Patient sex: M
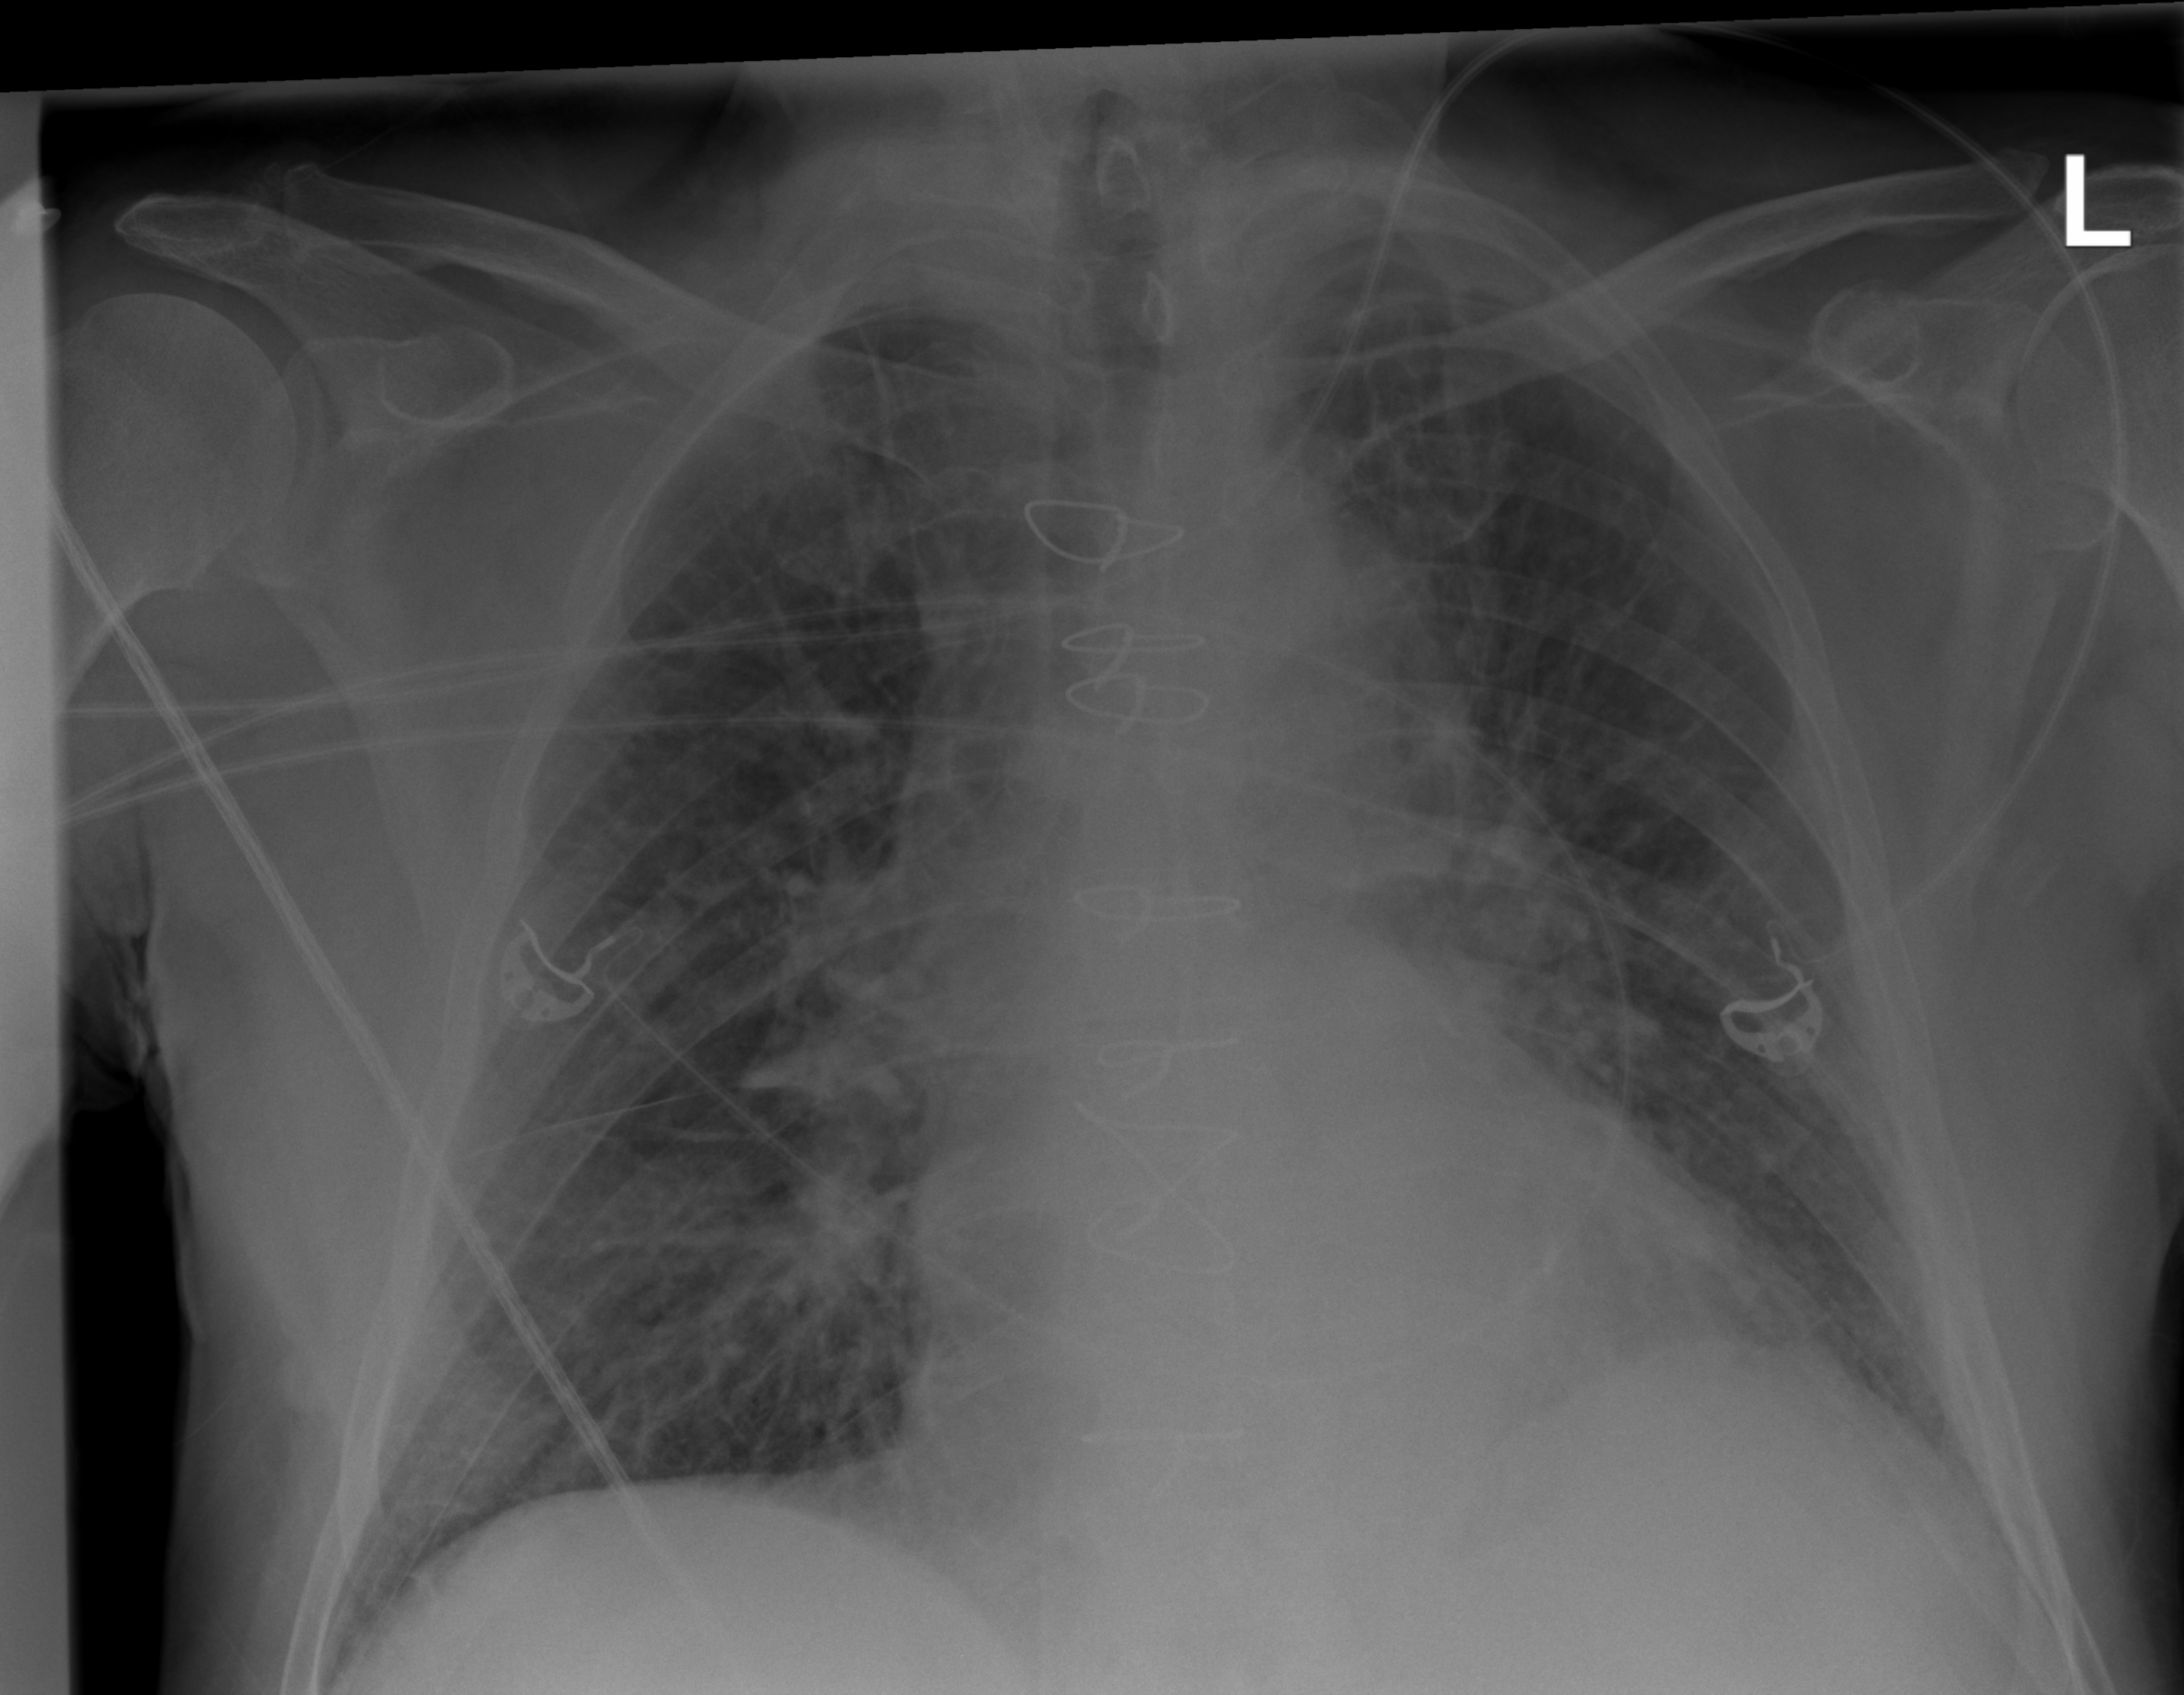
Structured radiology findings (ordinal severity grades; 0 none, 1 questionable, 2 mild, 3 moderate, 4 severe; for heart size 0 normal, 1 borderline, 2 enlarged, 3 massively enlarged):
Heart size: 1
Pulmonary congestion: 2
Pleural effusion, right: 0
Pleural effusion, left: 0
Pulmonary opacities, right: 2
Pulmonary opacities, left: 2
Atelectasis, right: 2
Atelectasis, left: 2